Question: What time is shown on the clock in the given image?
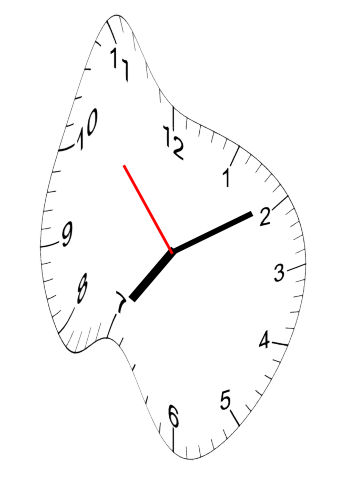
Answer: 07:09:53